Interaction volume radius: 5 \u00c5
Interaction volume height: 25 \u00c5
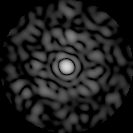
Disorder parameter: 0.8654